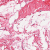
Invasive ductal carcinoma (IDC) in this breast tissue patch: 0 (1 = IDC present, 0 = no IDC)